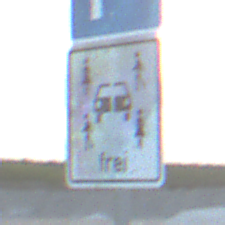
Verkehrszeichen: CarsharingfahrzeugeFrei
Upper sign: Parken
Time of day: SunriseSunset
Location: Outdoor (Beach)
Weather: PartlyCloudy
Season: NotSpecified
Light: Natural